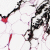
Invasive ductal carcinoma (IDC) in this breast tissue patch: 0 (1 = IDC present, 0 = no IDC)